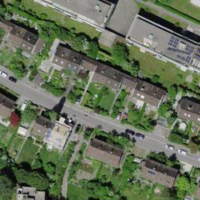
EUNIS habitat code: 54
Species observed at this site:
Raphanus raphanistrum